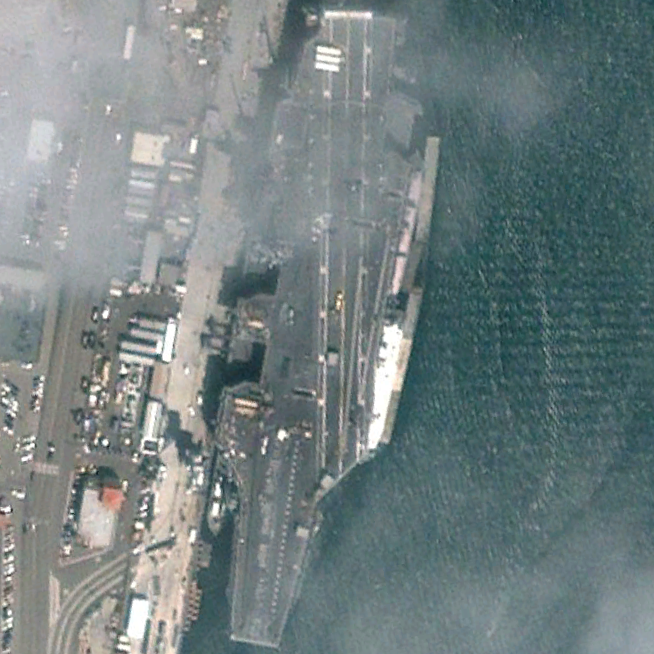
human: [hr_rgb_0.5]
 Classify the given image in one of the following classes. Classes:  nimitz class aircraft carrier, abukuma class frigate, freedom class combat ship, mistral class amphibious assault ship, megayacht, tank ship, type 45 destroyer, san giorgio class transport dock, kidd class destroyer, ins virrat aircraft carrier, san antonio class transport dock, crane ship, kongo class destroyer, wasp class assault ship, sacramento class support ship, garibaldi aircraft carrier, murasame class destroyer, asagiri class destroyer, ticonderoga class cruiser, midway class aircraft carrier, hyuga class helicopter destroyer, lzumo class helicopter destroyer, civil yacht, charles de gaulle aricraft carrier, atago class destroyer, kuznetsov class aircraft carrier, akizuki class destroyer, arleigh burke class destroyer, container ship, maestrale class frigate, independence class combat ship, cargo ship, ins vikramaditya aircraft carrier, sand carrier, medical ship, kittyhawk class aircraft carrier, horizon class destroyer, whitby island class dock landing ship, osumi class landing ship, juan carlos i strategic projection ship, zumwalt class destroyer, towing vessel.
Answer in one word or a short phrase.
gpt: Nimitz class aircraft carrier